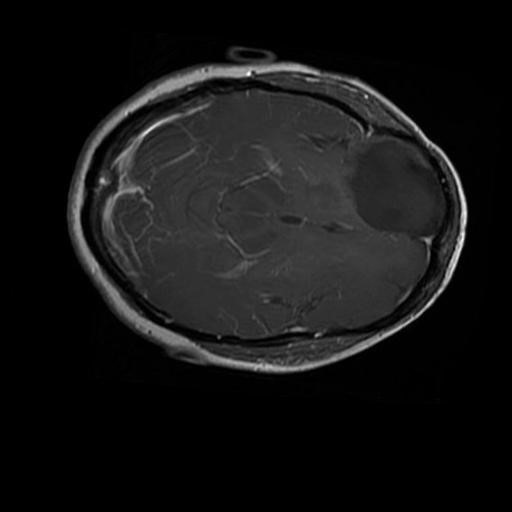
Label: brain_glioma